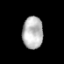
Tissue: prostate
Cell type: T cells
Senescence score: 0.251
Nuclear area (px): 650
Mean DAPI intensity: 182.652